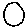
Label: circle